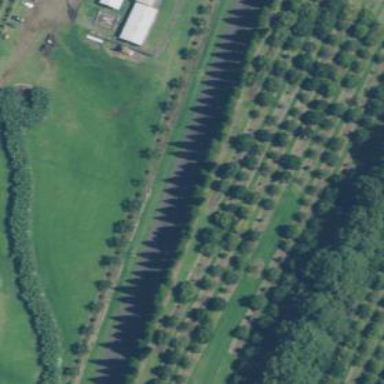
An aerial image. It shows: Orchard filled with macadamia trees.